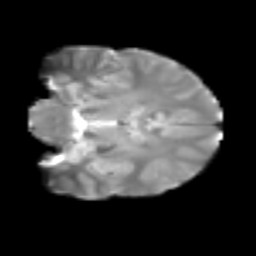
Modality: T2w
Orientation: coronal
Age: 23
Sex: female
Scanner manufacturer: siemens
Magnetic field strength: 3 T
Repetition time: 2.3 s
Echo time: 0.085 s